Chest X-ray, AP view. Patient: 41 years old, sex M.
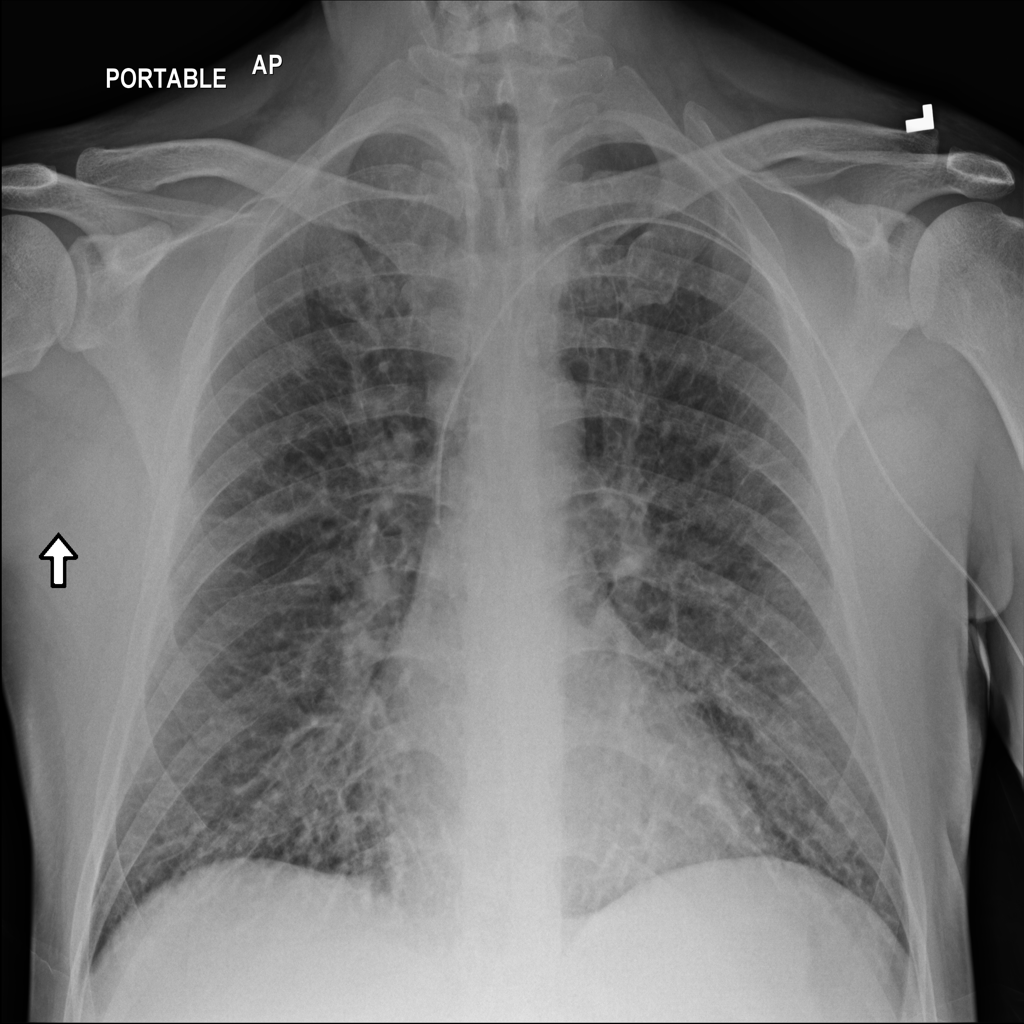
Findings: No Finding